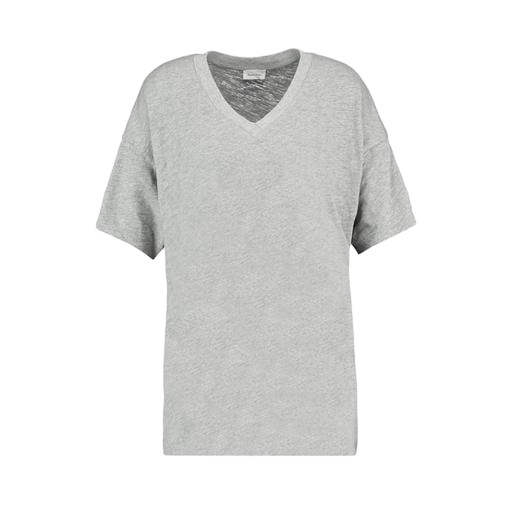
low neck tee light heather, loose fit t-shirt, loose short sleeved v, white background